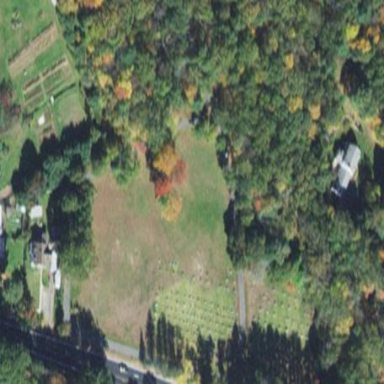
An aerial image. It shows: Cemetery that holds historical significance.